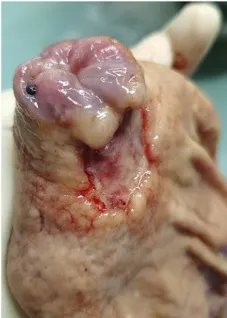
(E) In case 3, a gastric cancer radical specimen after ESD showed a mucosal defect in the cardia (caused by).
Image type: medical_photograph (other_medical_photograph)